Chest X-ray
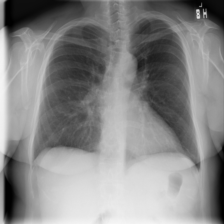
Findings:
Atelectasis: negative
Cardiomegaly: negative
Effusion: negative
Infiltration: negative
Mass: negative
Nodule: negative
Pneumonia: negative
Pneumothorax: negative
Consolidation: negative
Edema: negative
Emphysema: negative
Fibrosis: negative
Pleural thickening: negative
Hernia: negative